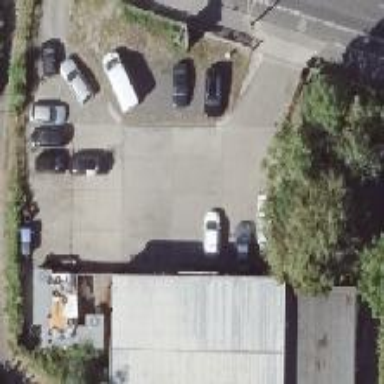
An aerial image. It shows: Car repair shop.